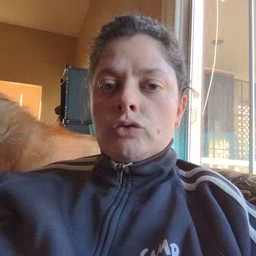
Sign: finish